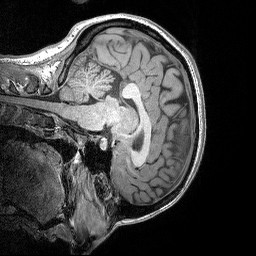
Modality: T1w
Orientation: sagittal
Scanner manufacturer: siemens
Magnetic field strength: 3 T
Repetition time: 2.3 s
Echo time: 0.00298 s